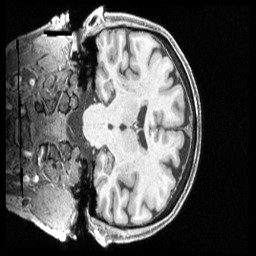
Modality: T1w
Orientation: coronal
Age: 77
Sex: female
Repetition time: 2.4 s
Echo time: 0.00222 s